【题型】选择题　【知识点】立体几何　【难度】medium
我国古代数学著作《九章算术》中将四个面都是直角三角形的空间四面体叫做“鳖臑”。如图是一个水平放置的
$\triangle ABC$，$CD \perp AB$，$\angle A = 30^\circ$，$\angle B = 45^\circ$。现将$\text{Rt}\triangle ACD$沿$CD$折起，使点$A$移动到点$A'$，使得空间四面体$A'BCD$恰好是一个“鳖臑”，则二面角$A'-CD-B$
的大小为（ ）

A.
$60^\circ$ \quad B. $90^\circ$ \quad C. $\arctan 2$ \quad D. $\arccos\frac{\sqrt{3}}{3}$
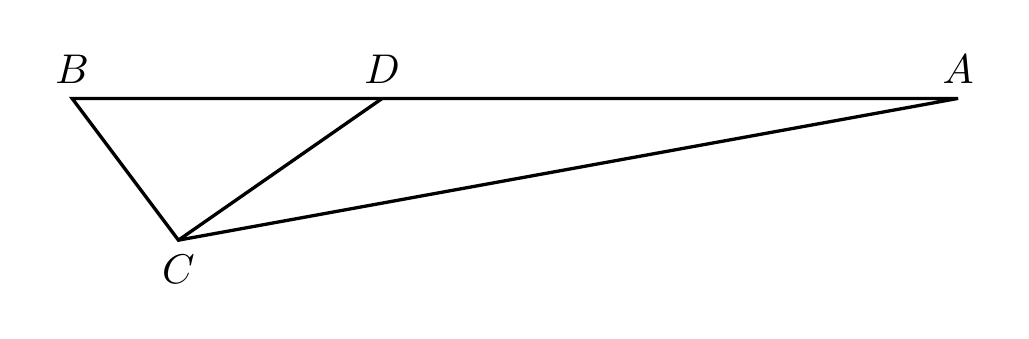
【解答】
\textbf{【答案】}
 D

\vspace{1em}
\noindent
\textbf{【解析】} $\triangle ABC$中，$CD \perp AB$，$\angle A = 30^\circ$，$\angle B = 45^\circ$
，

不妨设
$CD = 1$，则$BD = 1$，$BC = \sqrt{2}$，$AD = \sqrt{3}$，$AC = 2$
。

空间四面体
$A'BCD$是一个“鳖臑”，则$\triangle A'BC$和$\triangle A'BD$
都是直角三角形，

若
$A'B > AD$，则$\text{Rt}\triangle A'BD$中，$\angle A'DB = 90^\circ$，由勾股定理得$A'B = 2$
，
此时
$\triangle A'BC$
不是直角三角形，不合题意；

所以
$A'B < AD$，在$\text{Rt}\triangle A'BD$中，$\angle A'BD = 90^\circ$，由勾股定理得$A'B = \sqrt{2}$
，
此时满足
$\triangle A'BC$是直角三角形，$\angle A'BC = 90^\circ$
。

由
$A'D \perp CD$，$BD \perp CD$，二面角$A'-CD-B$的平面角为$\angle A'DB$
，

$\text{Rt}\triangle A'BD$中，$\tan\angle A'DB = \sqrt{2}$，$\cos\angle A'DB = \frac{1}{\sqrt{3}} = \frac{\sqrt{3}}{3}$
，

所以二面角
$A'-CD-B$的大小为$\arccos\frac{\sqrt{3}}{3}$
。

故选：D.
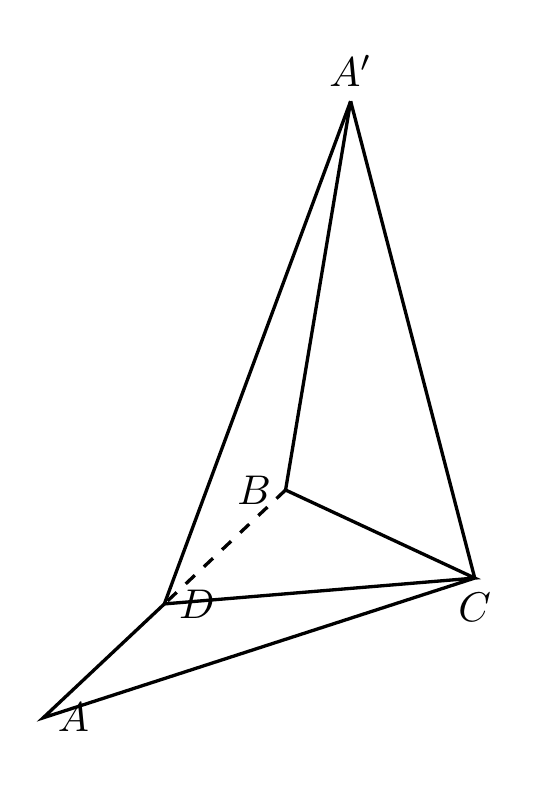